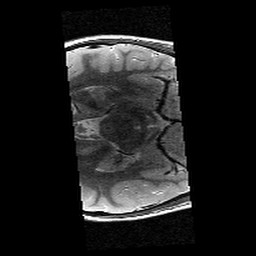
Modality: T2w
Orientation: axial
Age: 12
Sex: male
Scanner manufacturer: siemens
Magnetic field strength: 3 T
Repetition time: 9.23 s
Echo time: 0.067 s